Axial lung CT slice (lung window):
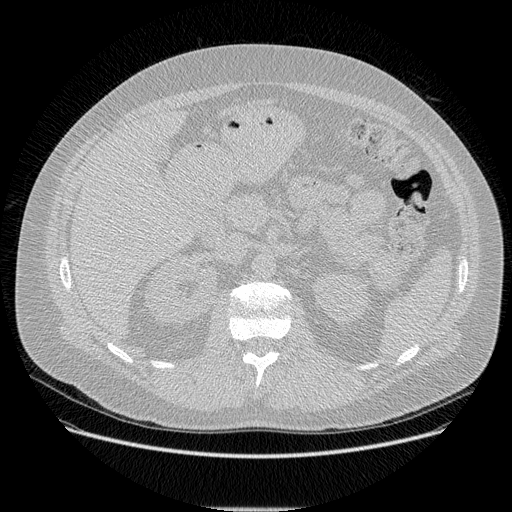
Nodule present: no